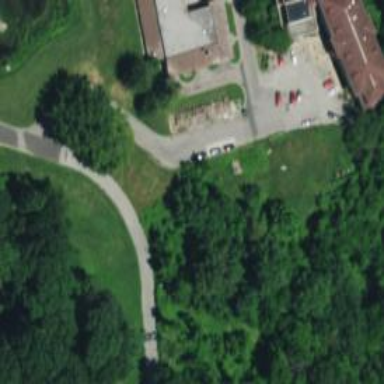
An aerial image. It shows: Disc golf tee area.